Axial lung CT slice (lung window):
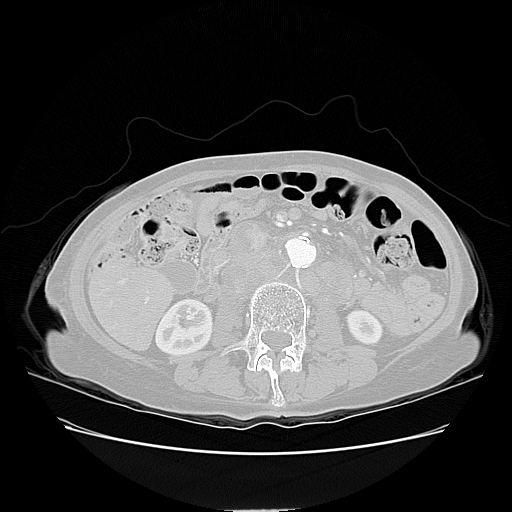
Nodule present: no